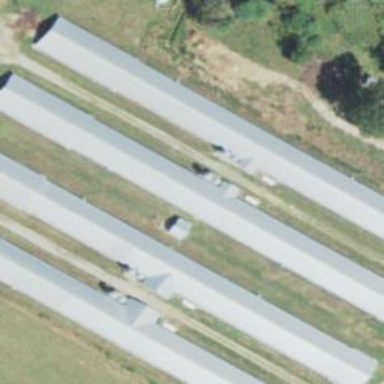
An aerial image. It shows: Farm auxiliary building.